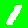
Digit: 1